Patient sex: M
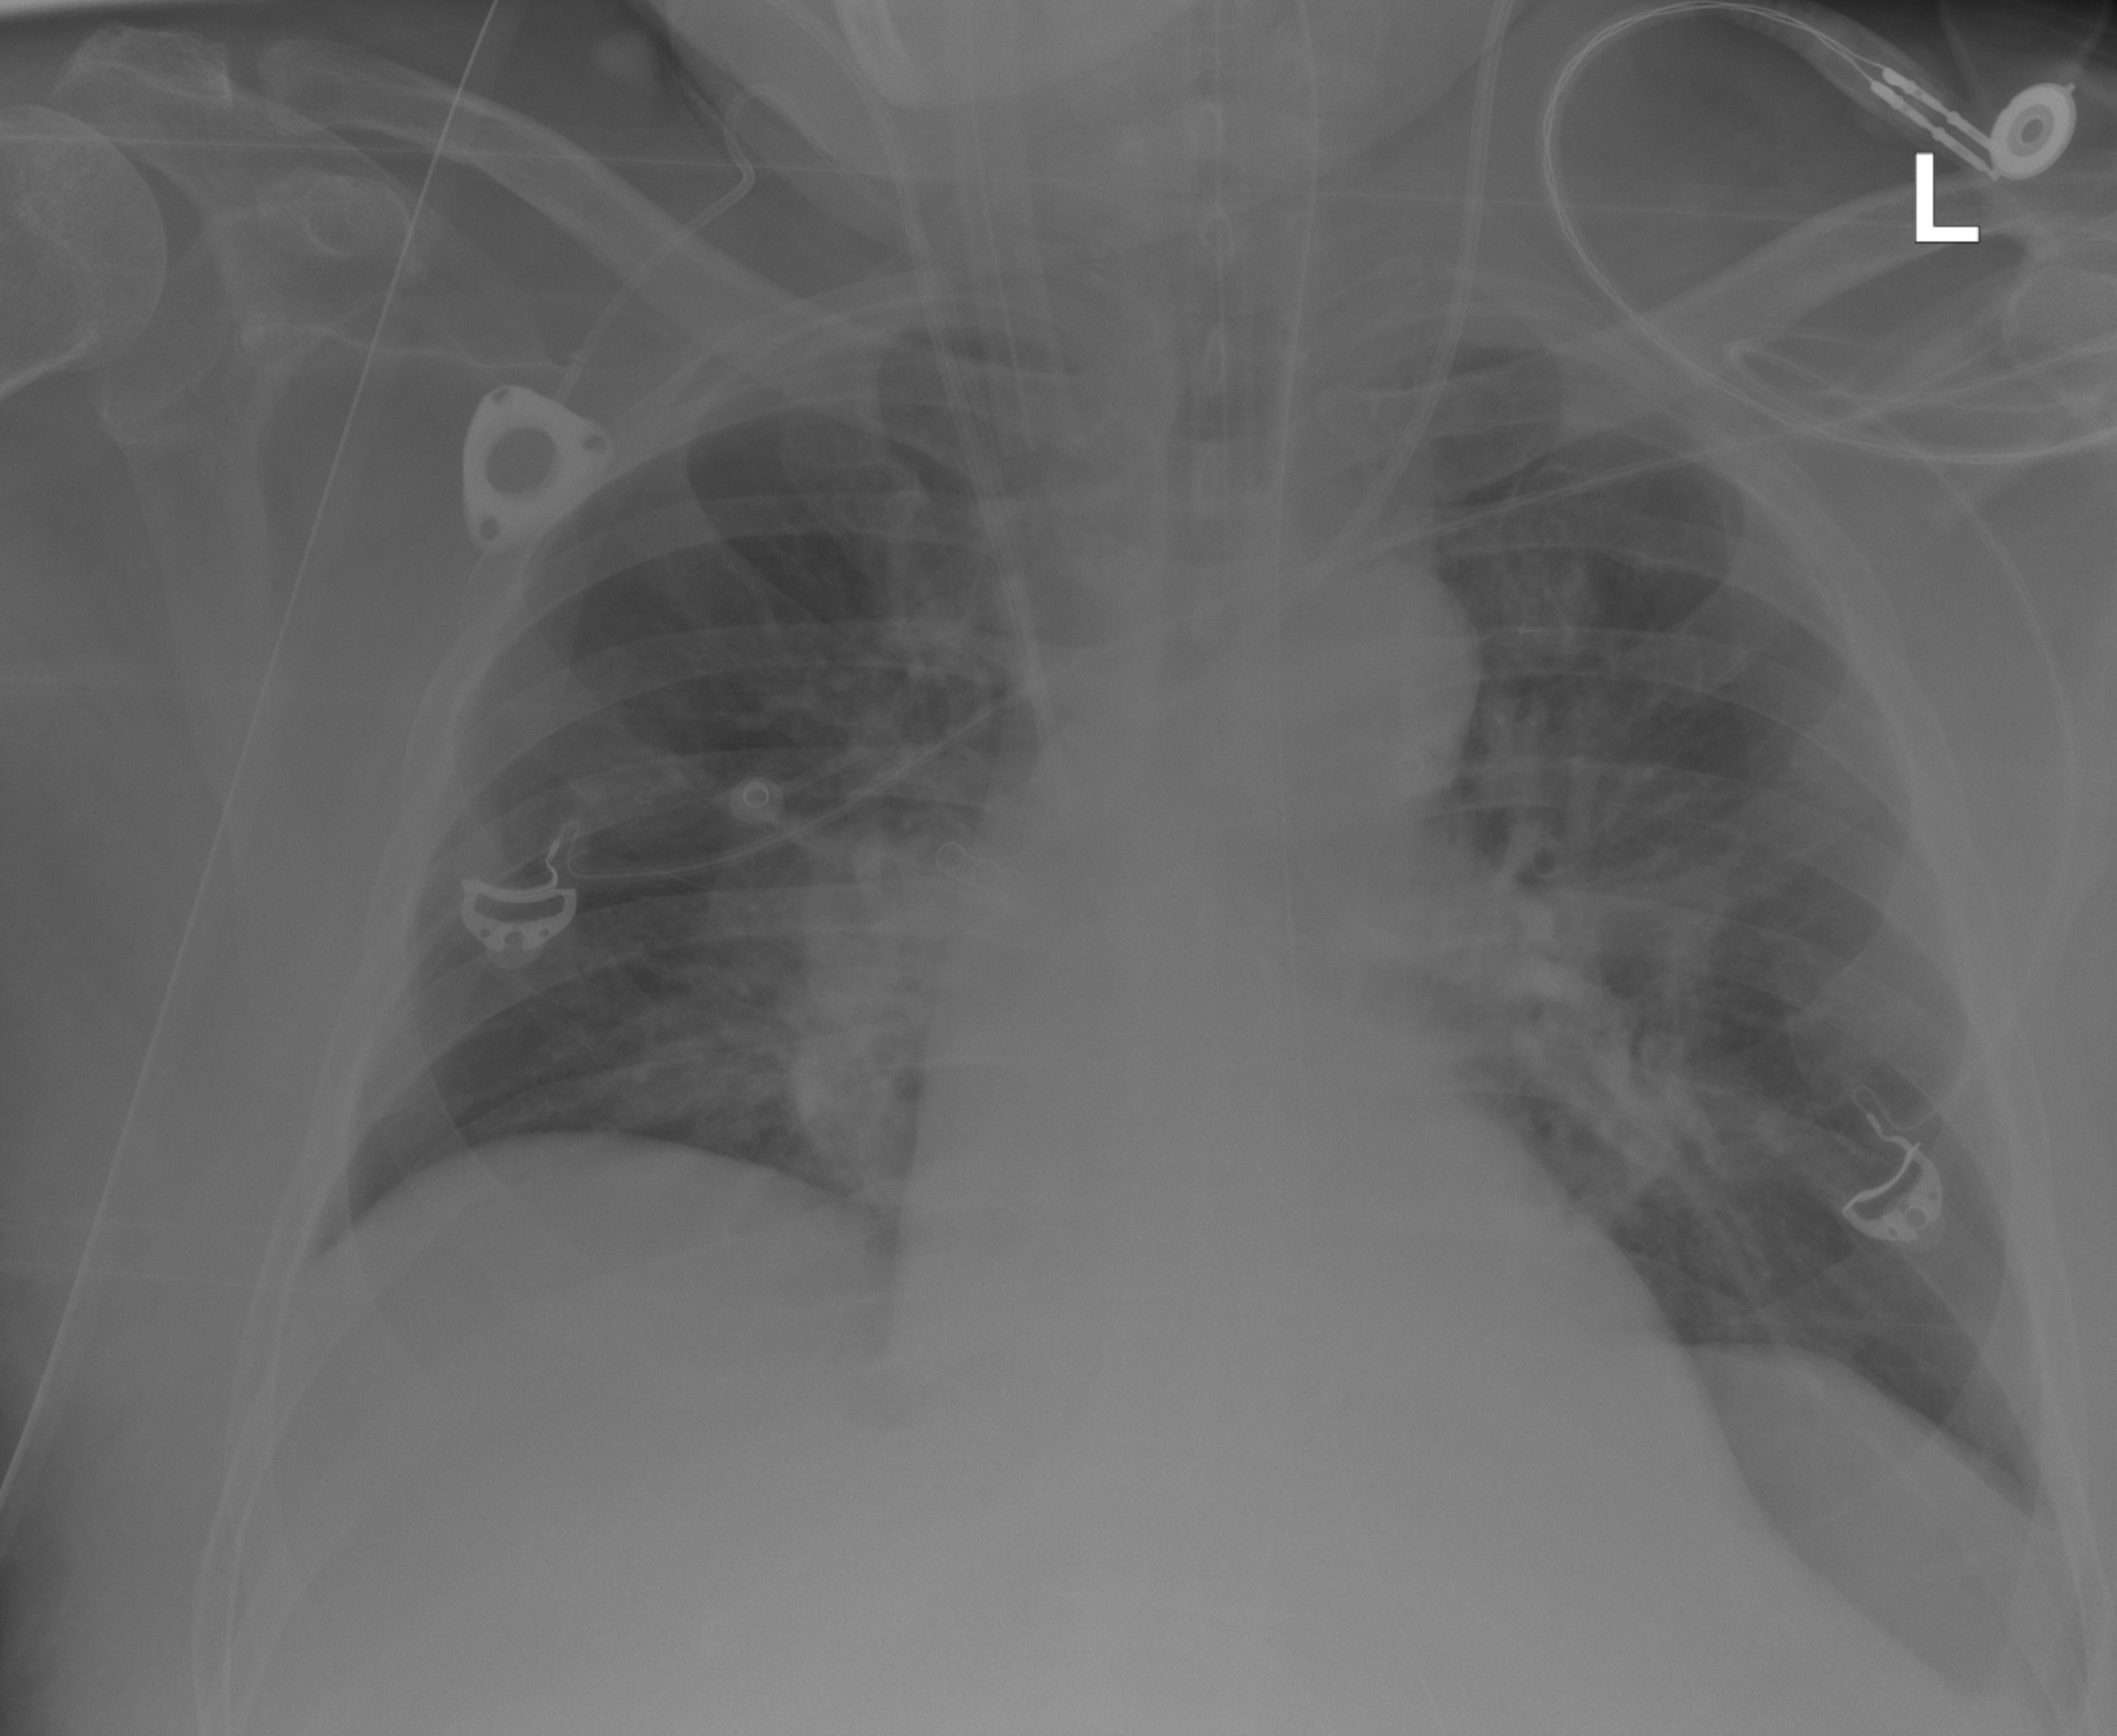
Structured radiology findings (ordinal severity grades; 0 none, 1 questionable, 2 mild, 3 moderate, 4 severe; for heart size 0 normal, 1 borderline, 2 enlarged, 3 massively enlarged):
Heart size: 0
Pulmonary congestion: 2
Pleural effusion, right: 0
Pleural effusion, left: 0
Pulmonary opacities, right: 2
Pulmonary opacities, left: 2
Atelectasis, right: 2
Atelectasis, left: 2